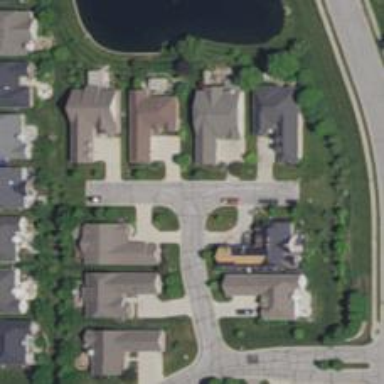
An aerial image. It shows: Residential road.